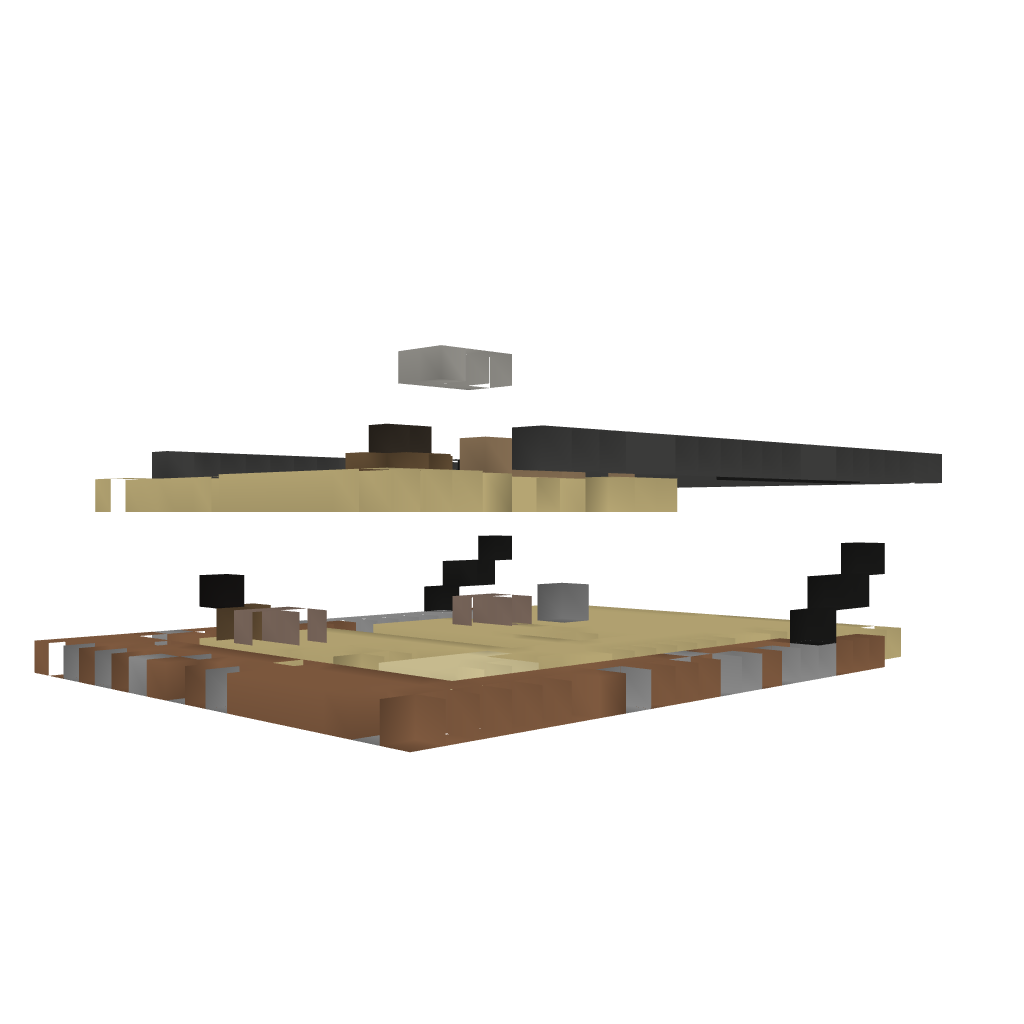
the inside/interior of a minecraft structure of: S-Shaped House - Furnished